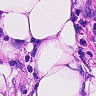
Metastatic tissue present: yes